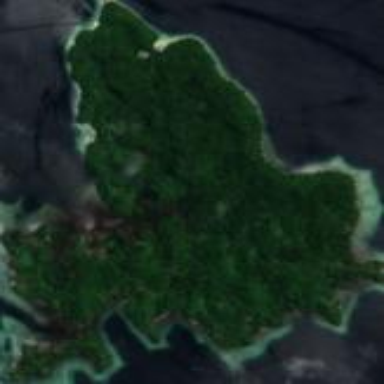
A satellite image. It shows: Island with natural coastline.